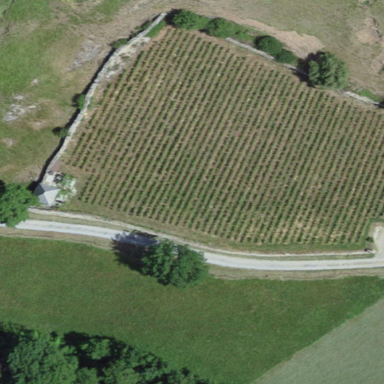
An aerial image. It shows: Vineyard with grape crops.